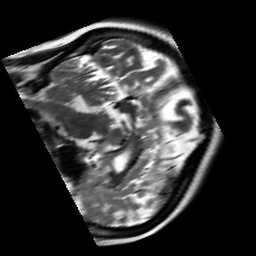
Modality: T2w
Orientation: sagittal
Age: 20
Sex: female
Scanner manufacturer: siemens
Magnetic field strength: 3 T
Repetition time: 7 s
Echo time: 0.09 s